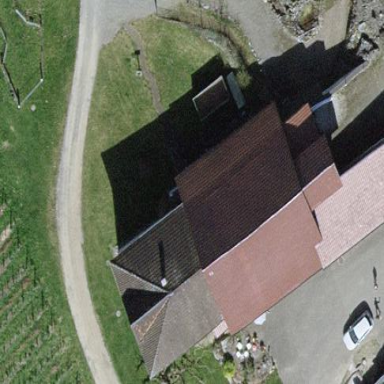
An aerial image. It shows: Farm building.